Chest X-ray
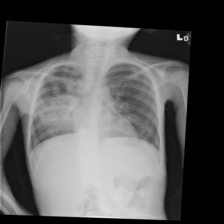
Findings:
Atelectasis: negative
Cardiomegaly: negative
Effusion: negative
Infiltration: positive
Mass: negative
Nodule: negative
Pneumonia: negative
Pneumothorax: negative
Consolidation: positive
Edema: negative
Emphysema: negative
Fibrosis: negative
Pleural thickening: negative
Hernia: negative